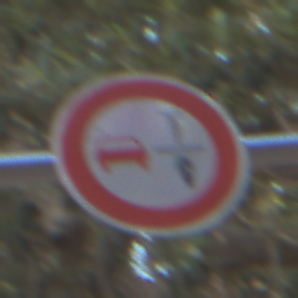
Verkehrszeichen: VerbotUeberholenEinspurigeFahrzeuge
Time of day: MorningAfternoon
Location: Outdoor (Suburban)
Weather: PartlyCloudy
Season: NotSpecified
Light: Natural